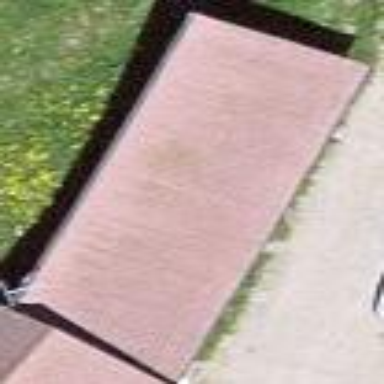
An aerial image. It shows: Farm auxiliary building with skillion roof made of rosybrown roof tiles oriented along the length.